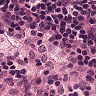
Metastatic tissue present: no